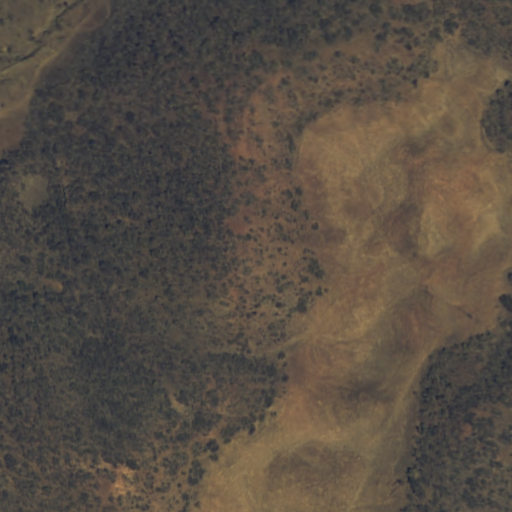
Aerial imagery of mountain in Hawaii named Pu‘uko‘ohi containing only unknown